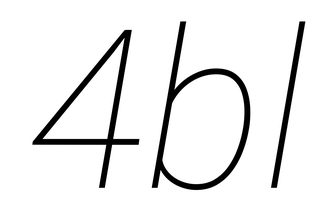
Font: Roboto-Italic_Thin_Italic